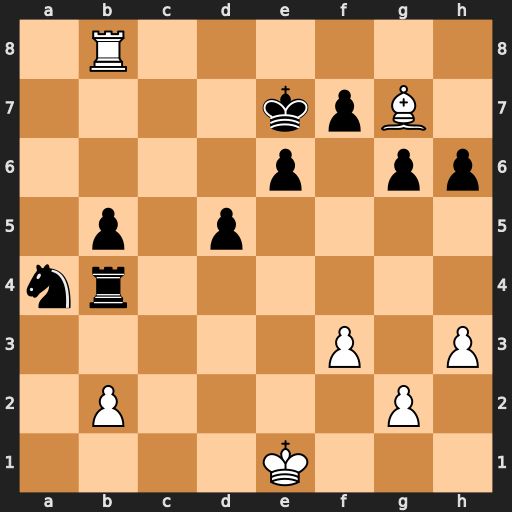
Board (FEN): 1R6/4kpB1/4p1pp/1p1p4/nr6/5P1P/1P4P1/4K3
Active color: w
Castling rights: -
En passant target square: -
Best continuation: Bf8+ Kd7 Bxb4